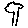
Label: tree